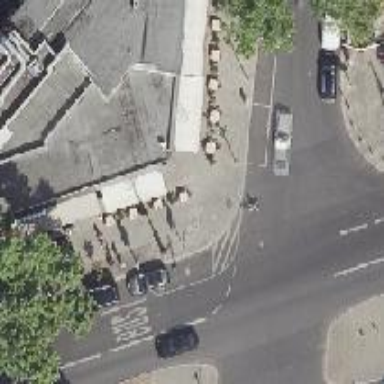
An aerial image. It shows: Sidewalk along the footway.